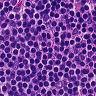
Metastatic tissue present: no